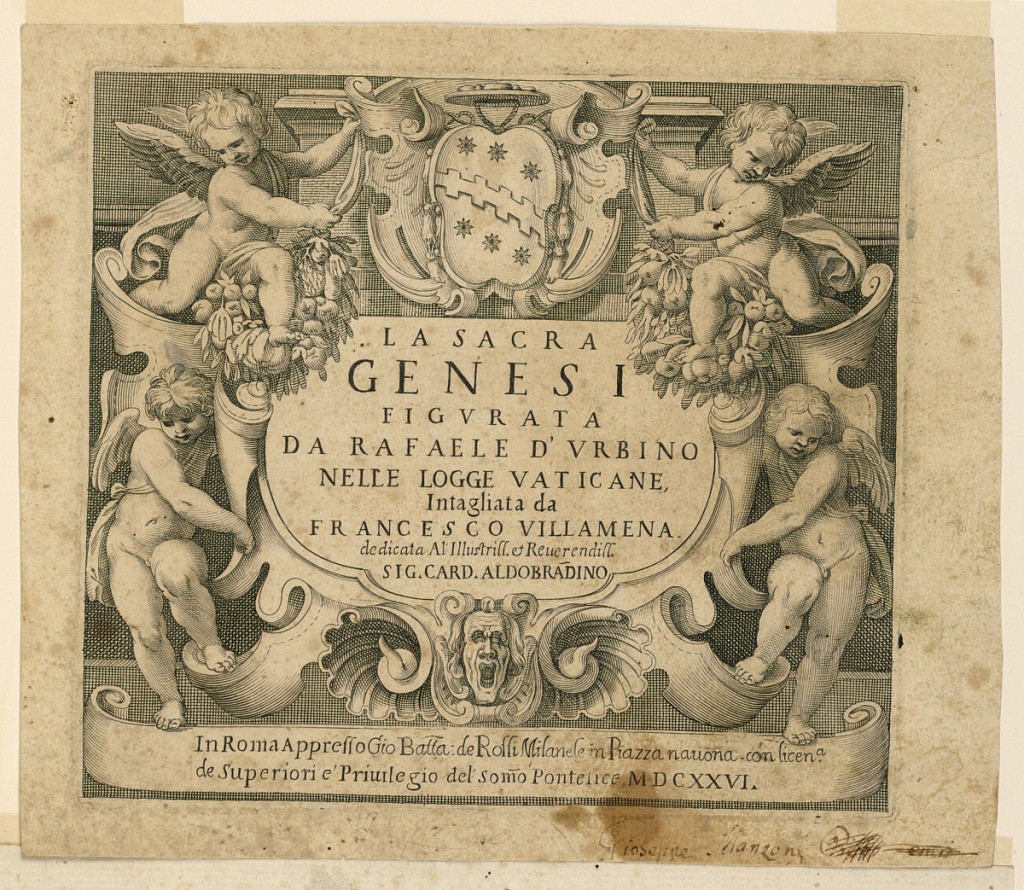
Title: ''La Sacra Genesi figurata da Rafaele D'Urbino nelle logge vaticane'' (Title Page, Raphael's Genesis Frescoes in the Vatican Loggia)
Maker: Francesco Villamena, ca.1566 – 1626
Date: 1625–26
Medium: Engraving. support: off-white laid paper, discolored to brown
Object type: Print
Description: Four winged putti frame an ornamental escutcheon decorated with shell motifs and mask at bottom. Two hover above, carrying fruited garlands, while two others stand below on long band. A shield with the arms of Cardinal Albrodrandini surmounts the escutcheon.
Both the band and the escutcheon bear text. The band reads: In Roma Apresso Gio Batta de Rossi Milanese in Piazza navona. con licena/de Super- iori somo Pontife MDCXXVI. The escutcheon reads: La Sacra/Genesi/figurata/ da Rafaele D'Urbino/Nelle Logge Vaticane,/Intagliata da/Francesco
Villamena/dedicata Al'Illustrill. e Reverendill./Sig. Card. Aldobrandino. Matted with 1938-88-8444. Condition notes: poor overall condition. Stained. Discoloration. See Nagler 32 [Georg Kaspar Nagler, Die Monogrammisten und diejenigen be-
kannten Kunstler aller Schulen..., Munich: G. Franz, 1858-79. Reprint, 1966.